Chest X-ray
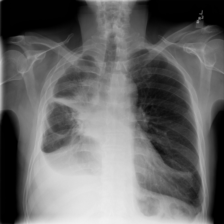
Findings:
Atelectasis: negative
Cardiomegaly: negative
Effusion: positive
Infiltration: positive
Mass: positive
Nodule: negative
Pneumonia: negative
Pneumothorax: negative
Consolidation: negative
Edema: negative
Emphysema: negative
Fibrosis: negative
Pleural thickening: positive
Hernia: negative